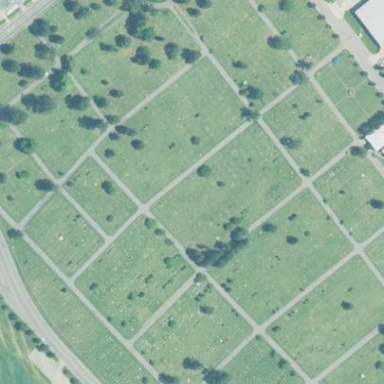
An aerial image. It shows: Cemetery.